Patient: sex M, age 53
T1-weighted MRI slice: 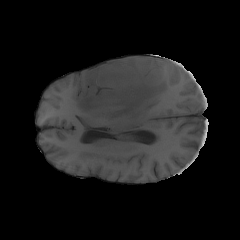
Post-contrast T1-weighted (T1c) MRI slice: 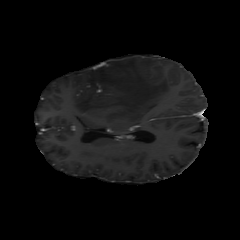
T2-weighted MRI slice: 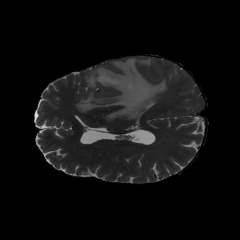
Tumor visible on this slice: yes
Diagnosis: Glioblastoma, IDH-wildtype
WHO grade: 4